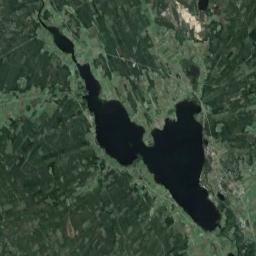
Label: lake